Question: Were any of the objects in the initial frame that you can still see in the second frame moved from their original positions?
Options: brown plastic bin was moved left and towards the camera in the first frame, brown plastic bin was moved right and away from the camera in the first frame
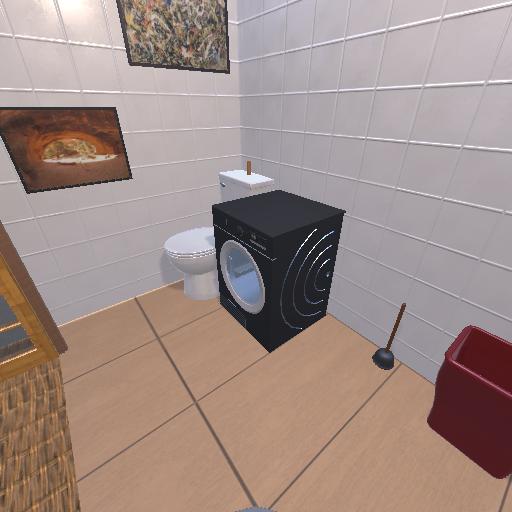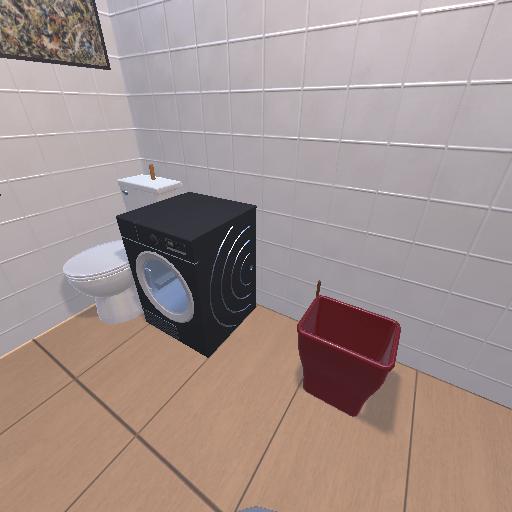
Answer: brown plastic bin was moved left and towards the camera in the first frame